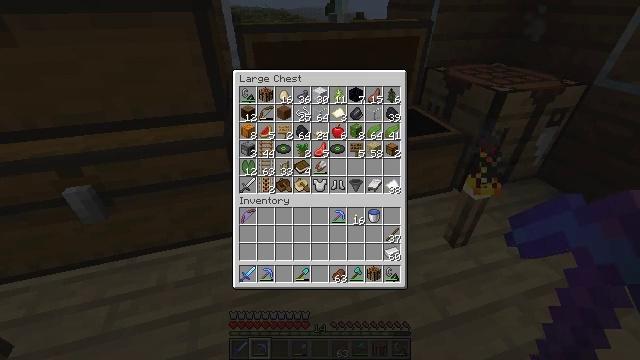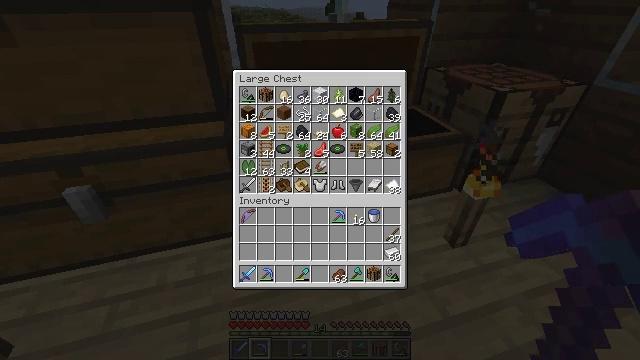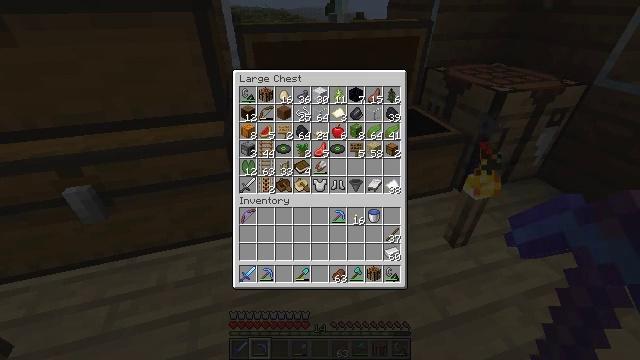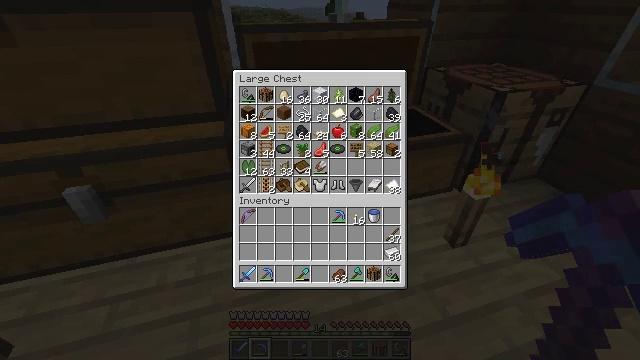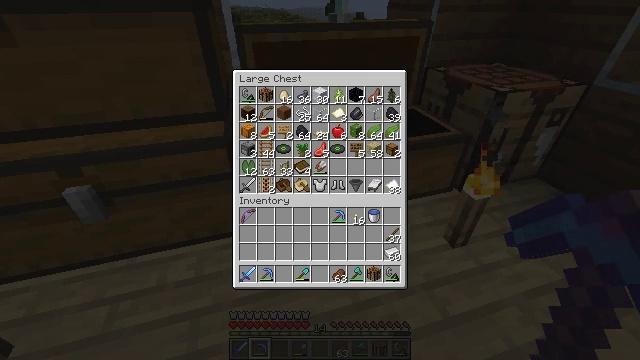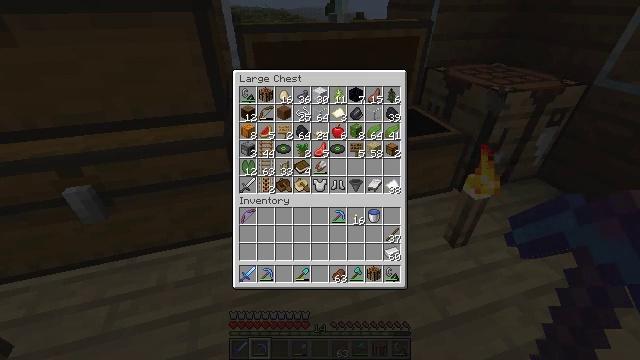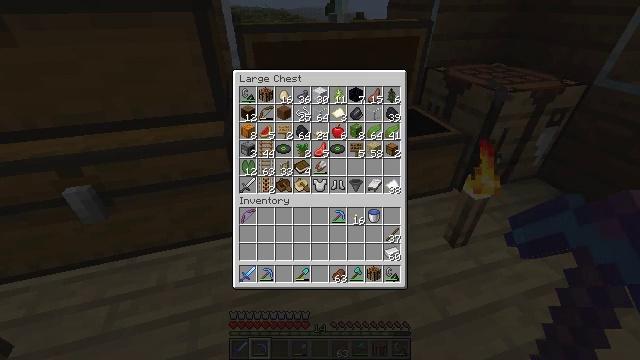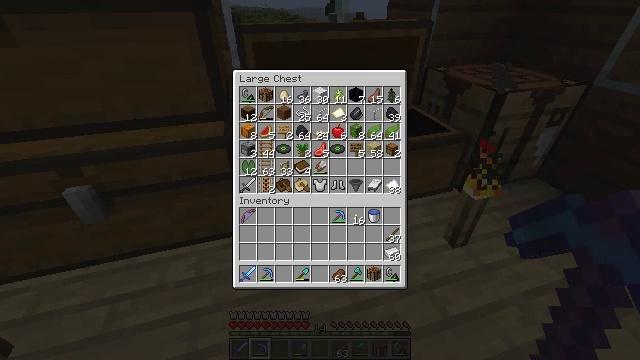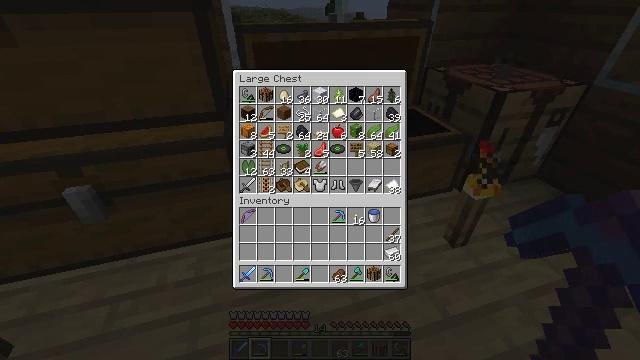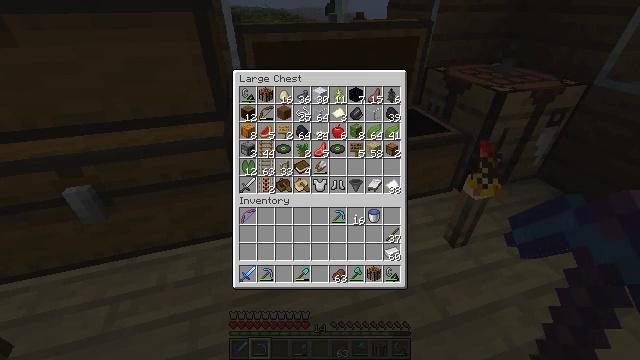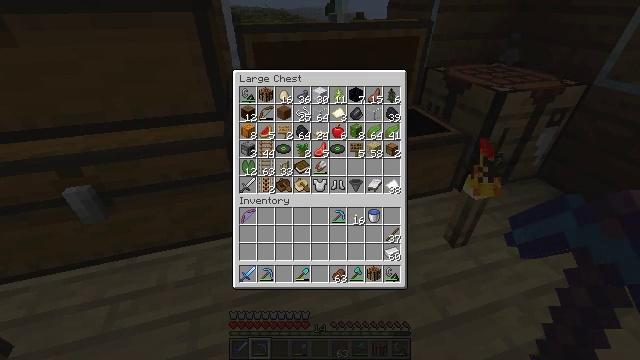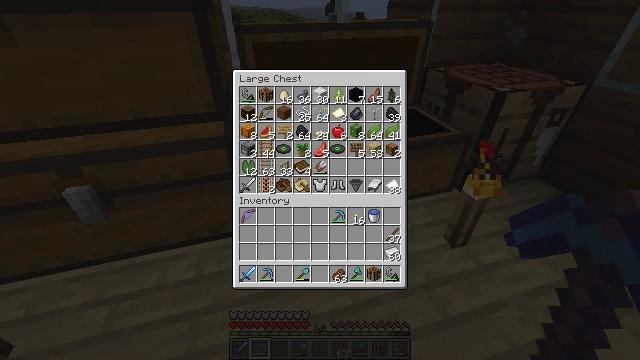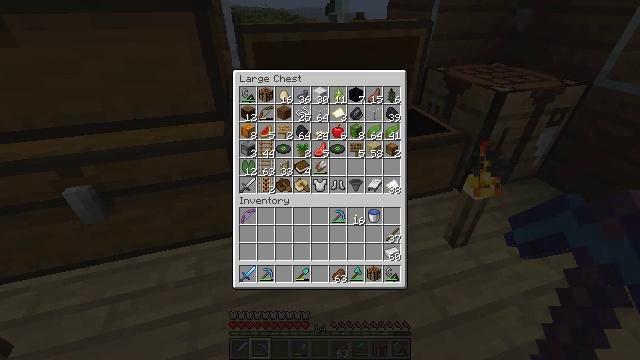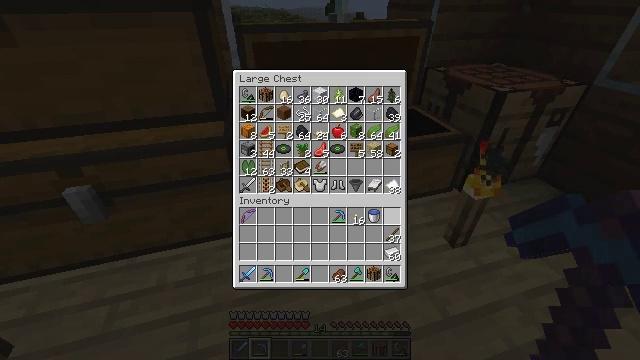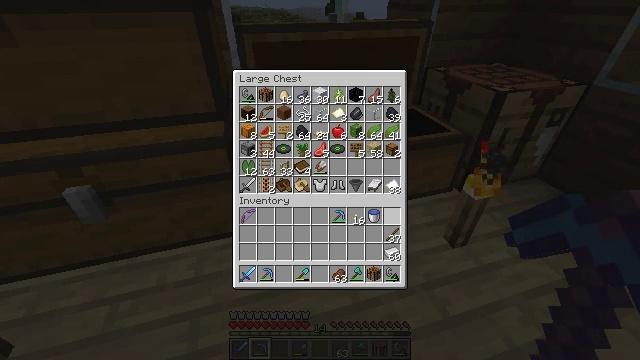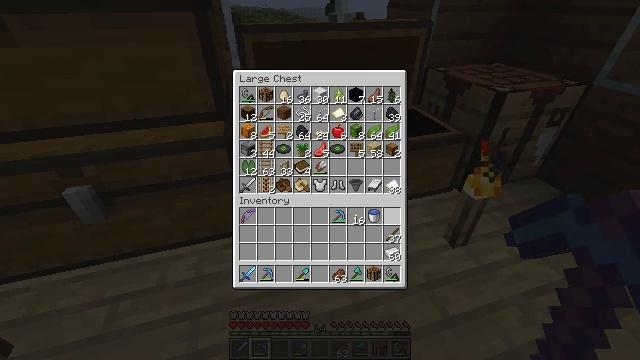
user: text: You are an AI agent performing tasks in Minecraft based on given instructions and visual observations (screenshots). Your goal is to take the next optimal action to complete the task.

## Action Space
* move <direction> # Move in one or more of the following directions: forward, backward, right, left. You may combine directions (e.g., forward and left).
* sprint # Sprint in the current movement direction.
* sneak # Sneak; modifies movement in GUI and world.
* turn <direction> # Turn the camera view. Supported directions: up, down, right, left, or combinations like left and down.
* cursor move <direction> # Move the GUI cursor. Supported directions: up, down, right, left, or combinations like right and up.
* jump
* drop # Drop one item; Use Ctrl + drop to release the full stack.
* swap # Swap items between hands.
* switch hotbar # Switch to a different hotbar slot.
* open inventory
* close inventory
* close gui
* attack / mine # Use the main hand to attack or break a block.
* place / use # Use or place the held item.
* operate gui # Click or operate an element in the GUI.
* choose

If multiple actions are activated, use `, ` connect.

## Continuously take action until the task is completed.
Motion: motion action
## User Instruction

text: Hunt animals.
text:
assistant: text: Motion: no_op
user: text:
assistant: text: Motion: no_op
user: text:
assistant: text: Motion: no_op
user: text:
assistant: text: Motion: no_op
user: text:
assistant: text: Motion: no_op
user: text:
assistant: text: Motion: turn down
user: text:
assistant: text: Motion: turn down
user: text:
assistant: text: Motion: no_op
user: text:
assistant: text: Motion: turn down
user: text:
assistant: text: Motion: turn left and down
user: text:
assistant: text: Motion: turn left and down
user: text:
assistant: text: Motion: no_op
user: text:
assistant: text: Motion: no_op
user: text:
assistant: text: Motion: no_op
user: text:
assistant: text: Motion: no_op
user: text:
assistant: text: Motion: no_op
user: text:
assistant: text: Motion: no_op
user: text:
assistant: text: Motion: no_op
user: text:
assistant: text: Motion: no_op
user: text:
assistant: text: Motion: no_op
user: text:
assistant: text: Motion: turn left and up
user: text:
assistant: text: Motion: turn up
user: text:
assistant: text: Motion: turn up
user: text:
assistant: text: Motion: turn up
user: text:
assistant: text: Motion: turn up
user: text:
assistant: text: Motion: turn up
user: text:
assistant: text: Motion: turn up
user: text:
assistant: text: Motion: no_op
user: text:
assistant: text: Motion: no_op
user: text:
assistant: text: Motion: no_op